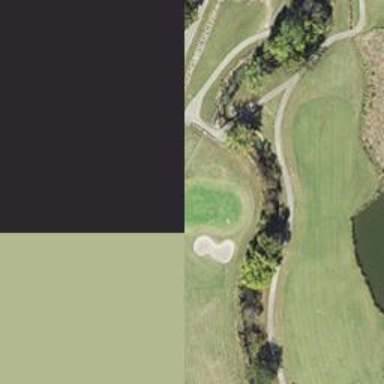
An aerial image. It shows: View of golf hole.